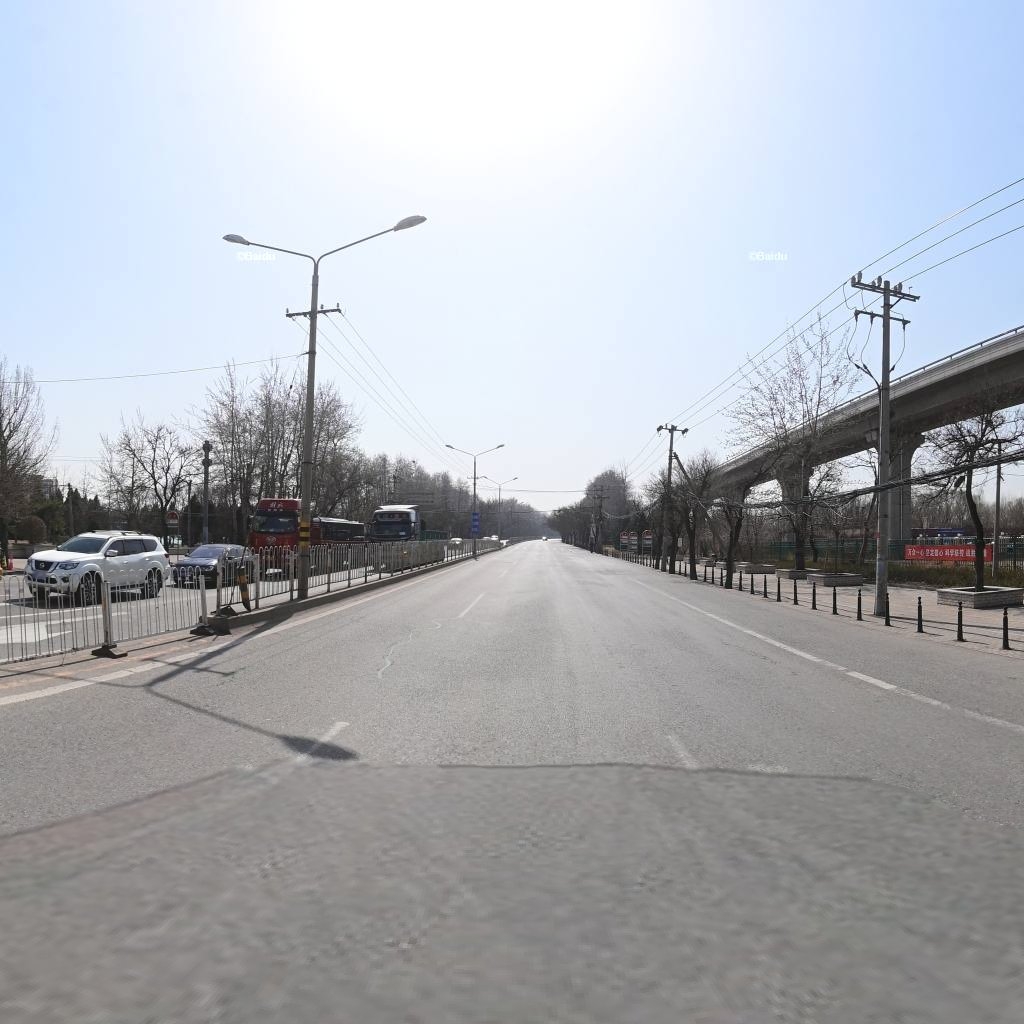
Region: Chaoyang
Road damage annotations: longitudinal patch